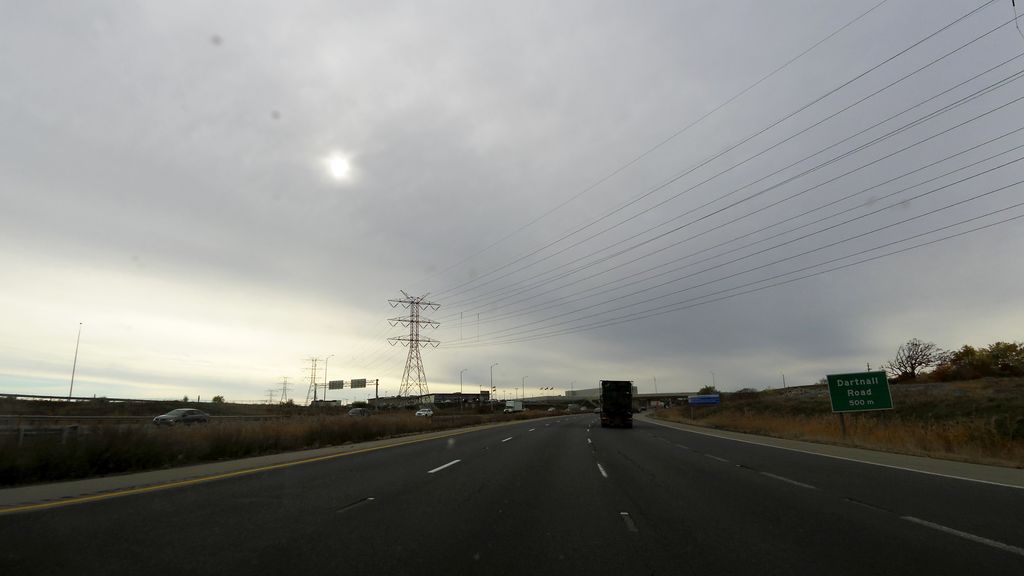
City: hamilton